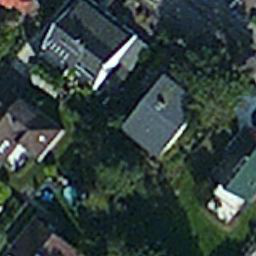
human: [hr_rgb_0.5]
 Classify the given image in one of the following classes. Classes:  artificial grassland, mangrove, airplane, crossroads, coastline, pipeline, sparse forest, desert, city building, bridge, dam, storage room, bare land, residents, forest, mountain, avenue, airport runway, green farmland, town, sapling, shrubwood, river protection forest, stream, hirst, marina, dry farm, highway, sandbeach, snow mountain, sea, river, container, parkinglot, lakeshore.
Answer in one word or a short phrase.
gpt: residents